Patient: sex M, age 52
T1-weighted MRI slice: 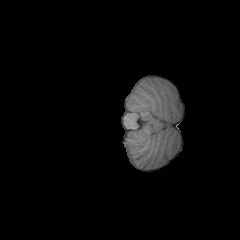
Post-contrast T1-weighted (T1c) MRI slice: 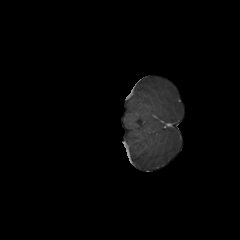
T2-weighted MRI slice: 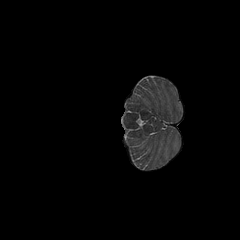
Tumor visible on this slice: no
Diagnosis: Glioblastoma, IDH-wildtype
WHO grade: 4